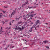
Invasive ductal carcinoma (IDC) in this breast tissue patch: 0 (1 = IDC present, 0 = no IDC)